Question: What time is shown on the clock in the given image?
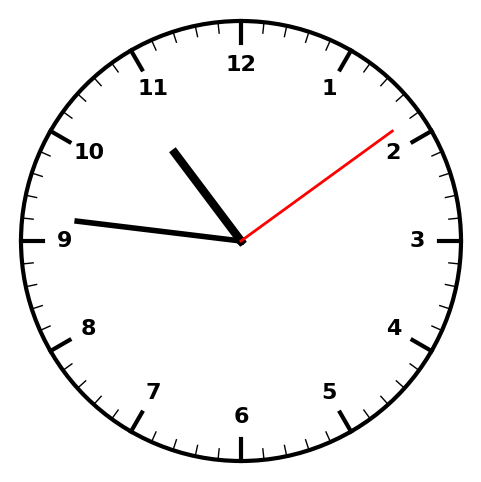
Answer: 10:46:09